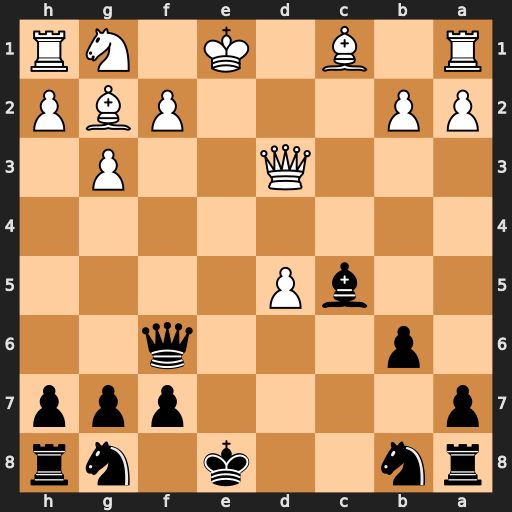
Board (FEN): rn2k1nr/p4ppp/1p3q2/2bP4/8/3Q2P1/PP3PBP/R1B1K1NR
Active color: b
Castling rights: KQkq
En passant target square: -
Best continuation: Qxf2+ Kd1 Qxg2